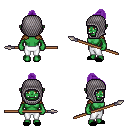
a pixel art fantasy rpg character, female body template, orc, green skin, leather shoulder armor, white pants, purple short topknot hairstyle, chain hood, black slippers, spear, four views (front, back, left, right), 2x2 character sprite sheet, small pixel art, hard edges, no anti-aliasing